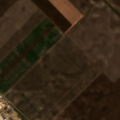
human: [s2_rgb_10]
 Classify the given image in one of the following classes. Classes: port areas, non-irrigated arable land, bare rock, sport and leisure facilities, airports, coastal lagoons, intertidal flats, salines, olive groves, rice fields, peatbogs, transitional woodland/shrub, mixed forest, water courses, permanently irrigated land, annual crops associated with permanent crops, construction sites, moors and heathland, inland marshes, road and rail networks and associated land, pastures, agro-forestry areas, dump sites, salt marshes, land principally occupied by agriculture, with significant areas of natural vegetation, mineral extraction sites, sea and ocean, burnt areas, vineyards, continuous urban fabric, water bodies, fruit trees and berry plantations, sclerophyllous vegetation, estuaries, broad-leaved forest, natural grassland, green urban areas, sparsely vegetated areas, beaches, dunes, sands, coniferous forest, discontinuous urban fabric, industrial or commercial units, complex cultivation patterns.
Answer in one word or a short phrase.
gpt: construction sites, non-irrigated arable land